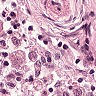
Metastatic tissue present: no